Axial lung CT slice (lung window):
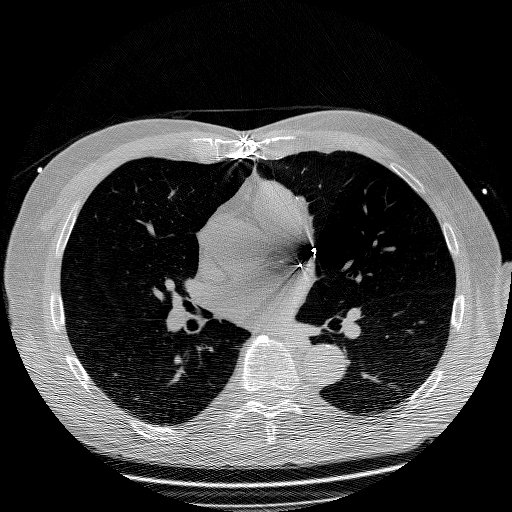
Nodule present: no